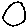
Label: circle